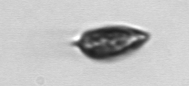
Label: Prorocentrum_triestinum